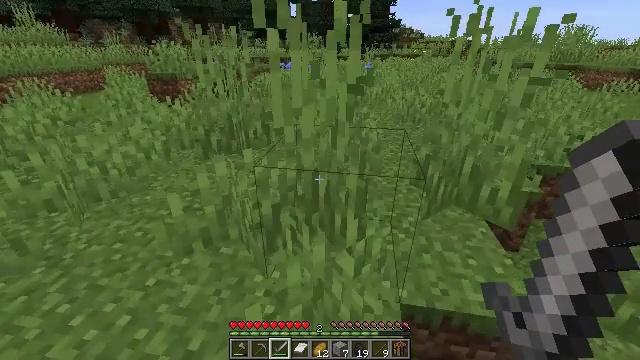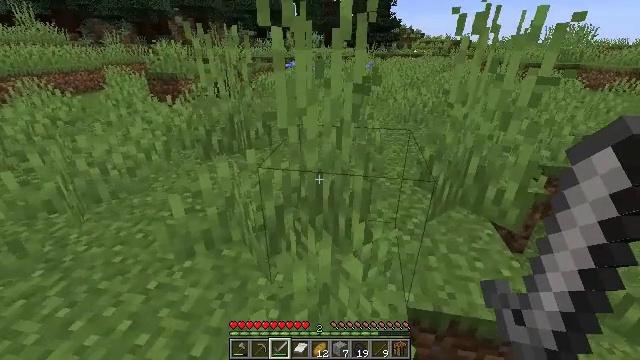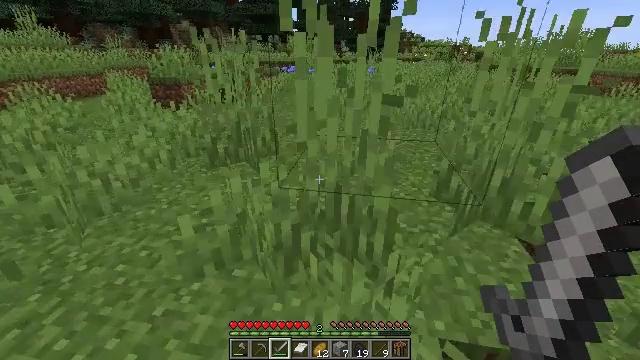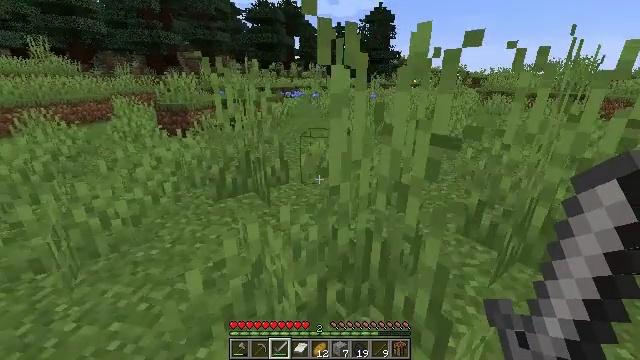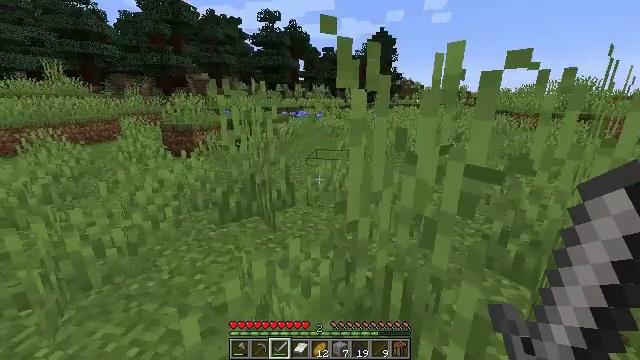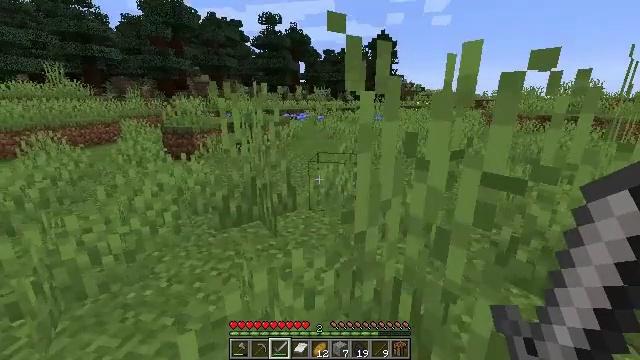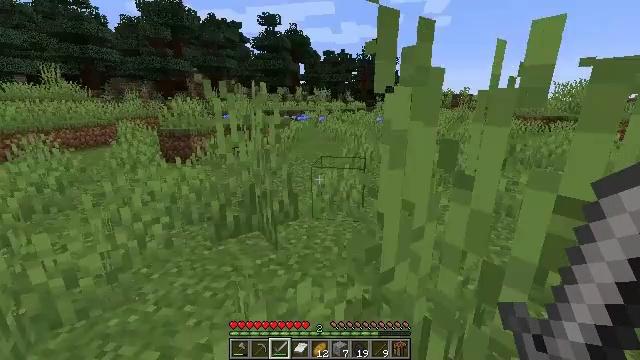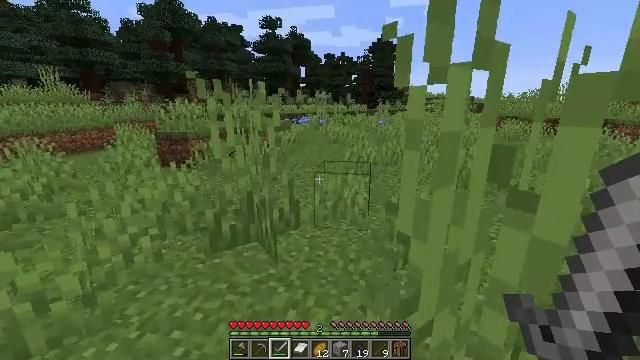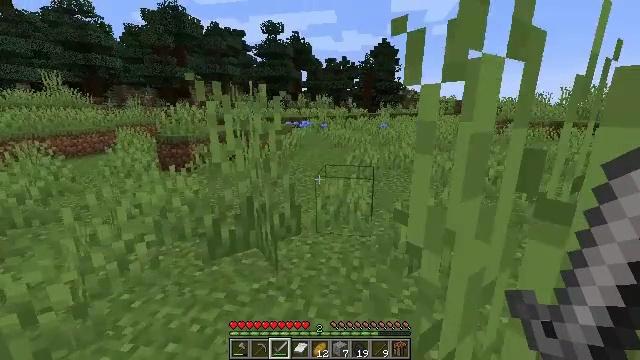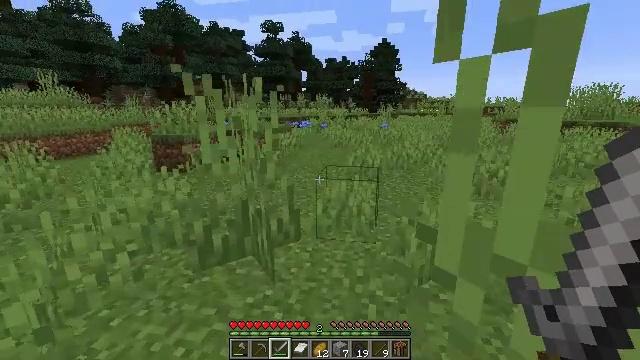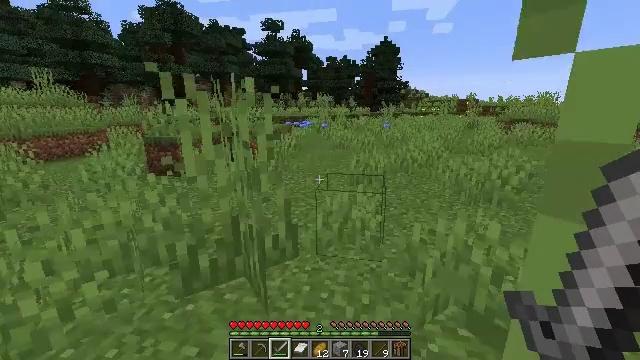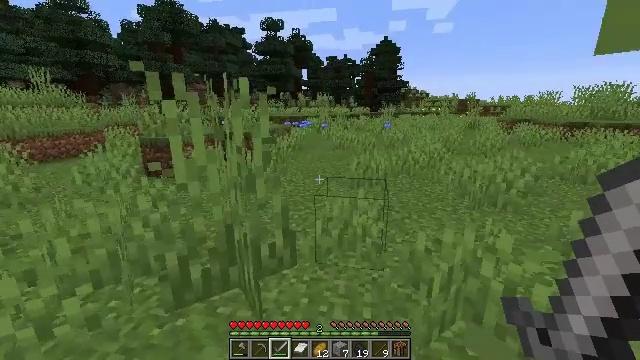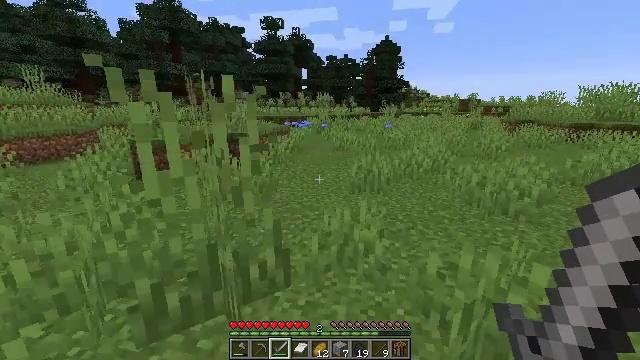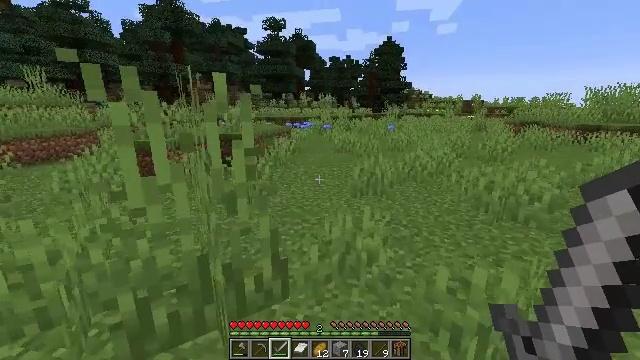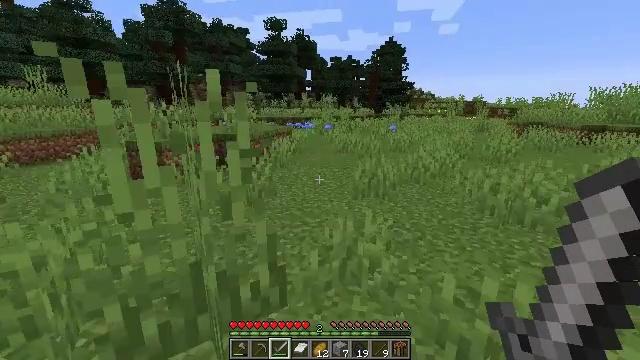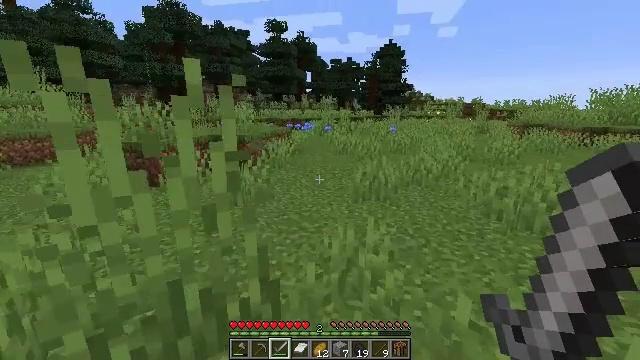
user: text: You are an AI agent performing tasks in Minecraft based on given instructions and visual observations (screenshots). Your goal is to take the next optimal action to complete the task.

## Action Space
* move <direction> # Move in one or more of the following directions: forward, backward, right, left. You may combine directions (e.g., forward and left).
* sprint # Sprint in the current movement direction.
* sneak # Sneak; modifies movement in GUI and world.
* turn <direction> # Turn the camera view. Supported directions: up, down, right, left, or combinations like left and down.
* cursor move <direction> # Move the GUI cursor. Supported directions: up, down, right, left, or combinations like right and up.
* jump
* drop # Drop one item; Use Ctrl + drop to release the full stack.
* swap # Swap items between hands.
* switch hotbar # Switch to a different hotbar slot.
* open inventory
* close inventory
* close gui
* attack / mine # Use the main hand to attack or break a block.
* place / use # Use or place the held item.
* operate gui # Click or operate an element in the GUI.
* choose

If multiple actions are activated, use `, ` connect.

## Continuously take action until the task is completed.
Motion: motion action
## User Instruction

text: Collect a cornflower for blue dye.
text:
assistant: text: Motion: move forward and move left
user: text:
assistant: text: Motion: move forward and move left
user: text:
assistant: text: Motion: move forward, turn up
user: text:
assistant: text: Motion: move forward, turn up
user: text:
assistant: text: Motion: move forward
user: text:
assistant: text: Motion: move forward
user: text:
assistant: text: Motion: move forward
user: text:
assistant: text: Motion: move forward
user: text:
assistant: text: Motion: move forward
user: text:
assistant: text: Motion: move forward
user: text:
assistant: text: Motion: move forward
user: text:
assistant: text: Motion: move forward
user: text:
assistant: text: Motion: move forward
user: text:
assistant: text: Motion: move forward, sprint
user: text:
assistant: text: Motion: move forward, sprint
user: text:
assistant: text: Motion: move forward, sprint
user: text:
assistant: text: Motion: move forward, sprint
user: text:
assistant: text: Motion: move forward, sprint
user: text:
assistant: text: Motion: move forward, sprint
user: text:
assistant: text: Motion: move forward, sprint
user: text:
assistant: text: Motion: move forward, sprint
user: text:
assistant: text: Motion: move forward, sprint
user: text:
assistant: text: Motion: move forward, sprint
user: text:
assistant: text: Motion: move forward, sprint
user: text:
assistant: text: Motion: move forward, sprint
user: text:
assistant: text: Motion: move forward, sprint
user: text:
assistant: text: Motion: move forward, sprint
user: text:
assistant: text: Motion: move forward, sprint
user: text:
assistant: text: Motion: move forward, sprint
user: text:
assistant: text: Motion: move forward, sprint